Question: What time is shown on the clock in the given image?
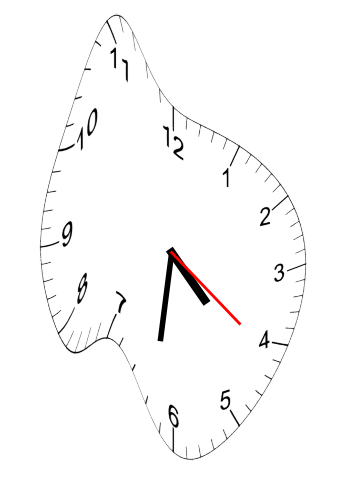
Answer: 04:31:21